Question: I'm embedding a website in a UIWebView. During development I have it pointed at localhost. The problem is that whenever it hits a "https://" url it doesn't load. When I load the url in mobile safari I get this popup:

Is there a way to override this with the UIWebView to allow the unverified url?
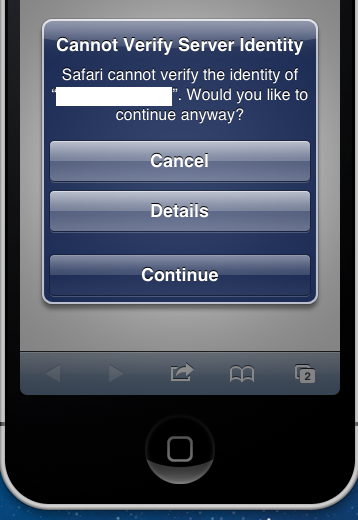
Answer: Nick's answer will keep your app from being accepted by Apple in the App Store and George's answer will fail to load the remainder of a page that has .css or .js or any other secondary downloads. There is a complete answer <URL> that allows the UIWebView to load pages from a site with an untrusted certificate.